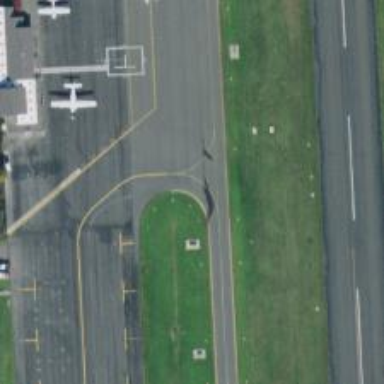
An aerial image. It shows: Asphalt taxiway at the airport.